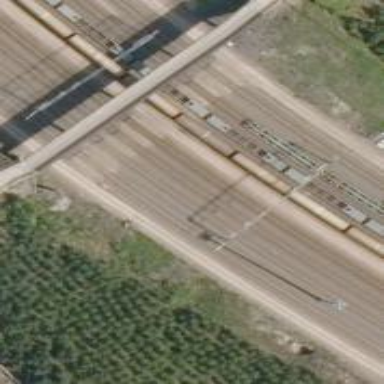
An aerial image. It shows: Level crossing with saltire marking.